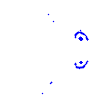
Particle: pion